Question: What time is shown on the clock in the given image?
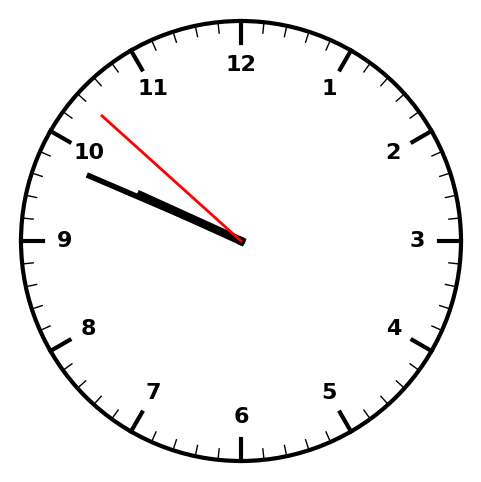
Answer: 09:48:52